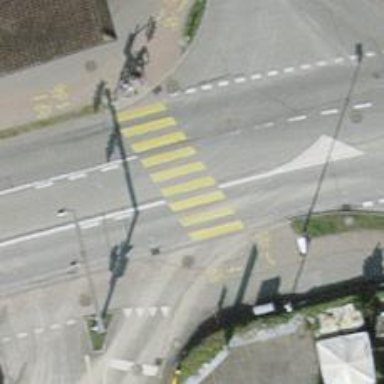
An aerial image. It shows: Road crossing with traffic signals.